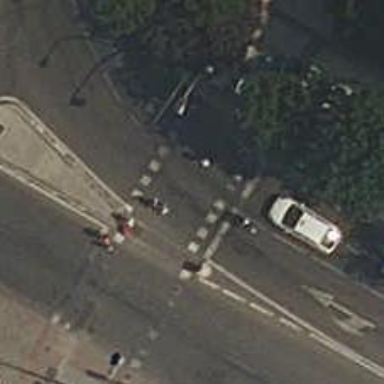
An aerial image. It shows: Zebra crossing with traffic signals.